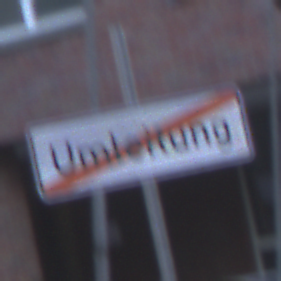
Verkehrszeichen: EndeDerUmleitungsankuendigung
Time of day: SunriseSunset
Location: Outdoor (Urban)
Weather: Clear
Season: NotSpecified
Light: Natural